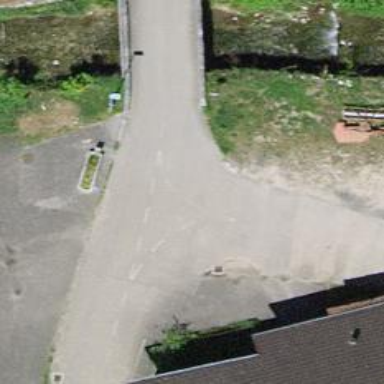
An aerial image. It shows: Residential road with bridge.